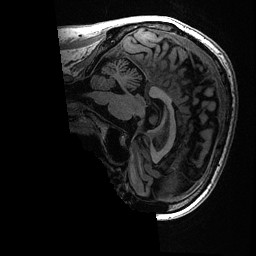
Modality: T1w
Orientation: sagittal
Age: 60
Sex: male
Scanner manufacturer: ge
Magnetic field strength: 3 T
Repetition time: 0.006952 s
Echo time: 0.00292 s